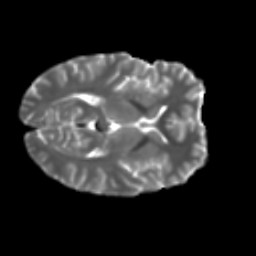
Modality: T2w
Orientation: axial
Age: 28
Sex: male
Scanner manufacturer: ge
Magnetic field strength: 3 T
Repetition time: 7.8 s
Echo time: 0.0606 s